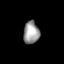
Tissue: skin
Cell type: Epithelial cells
Senescence score: 0.2544
Nuclear area (px): 353
Mean DAPI intensity: 153.176